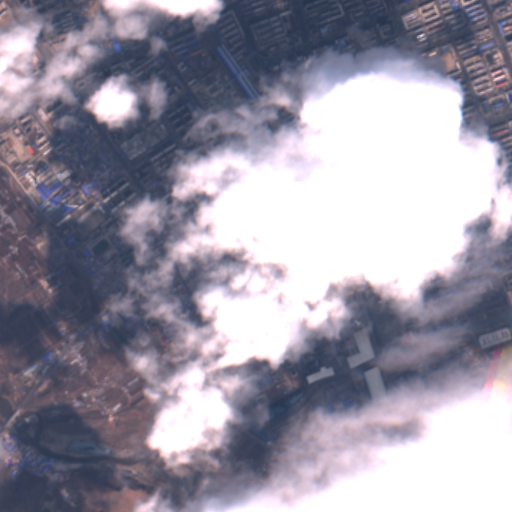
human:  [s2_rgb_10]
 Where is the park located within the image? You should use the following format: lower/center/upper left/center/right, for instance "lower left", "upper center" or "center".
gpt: The park is located in the center left of the image.
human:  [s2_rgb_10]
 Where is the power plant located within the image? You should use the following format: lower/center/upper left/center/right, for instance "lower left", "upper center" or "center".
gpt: The power plant is located in the lower center of the image.
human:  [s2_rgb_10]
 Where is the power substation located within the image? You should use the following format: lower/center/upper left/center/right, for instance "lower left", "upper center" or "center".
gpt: The power substation is located in the lower right of the image.
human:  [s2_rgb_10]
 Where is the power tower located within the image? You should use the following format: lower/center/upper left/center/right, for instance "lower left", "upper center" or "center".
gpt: The power tower is located in the lower right of the image.
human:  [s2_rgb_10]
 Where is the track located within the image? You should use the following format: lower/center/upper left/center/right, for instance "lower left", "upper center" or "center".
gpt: There is no track in the image.